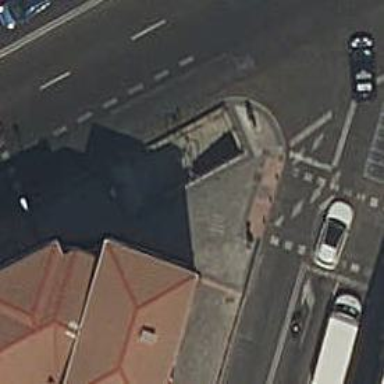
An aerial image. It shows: Subway entrance.